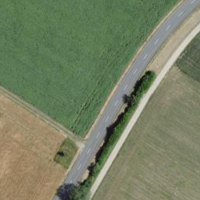
EUNIS habitat code: 52
Species observed at this site:
Ilex aquifolium